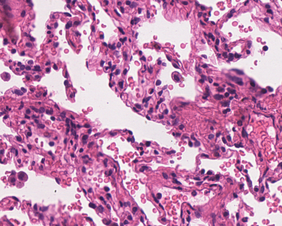
Tumor epithelial tissue: no
Tumor-associated stroma tissue: no
Normal tissue: yes